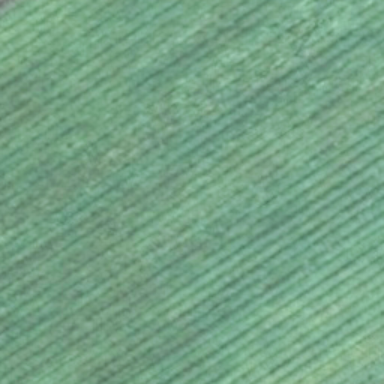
There is a piece of formland .